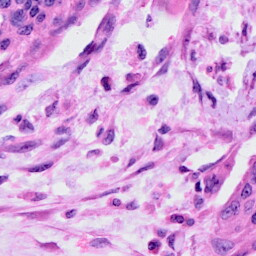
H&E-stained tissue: Cervix